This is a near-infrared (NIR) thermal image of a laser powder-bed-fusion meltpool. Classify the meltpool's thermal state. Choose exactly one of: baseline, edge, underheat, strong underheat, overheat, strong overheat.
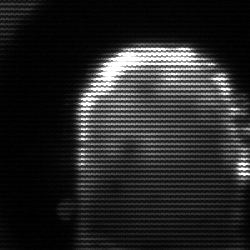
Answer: baseline